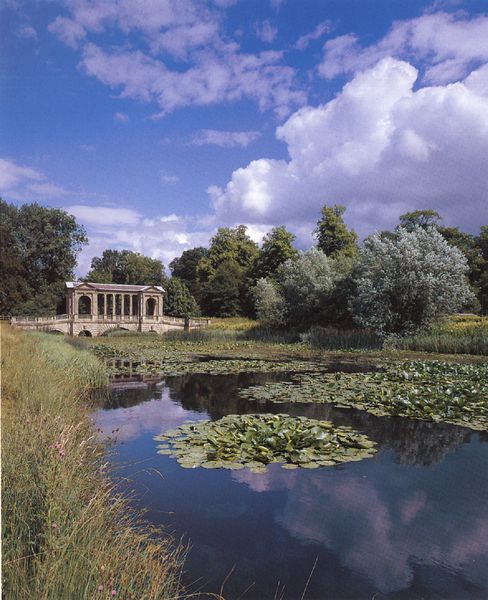
Titel: Palladianische Brücke im Landschaftspark Stowe, Buckinghamshire
Standort: Stowe (EU - GB - Buckinghamshire)
Schlagwörter: baum, blau, himmel, wasser, weiß, wolken, bäume, grün, landschaft, see, teich, ufer, säulen, dach, gras, park, stein, natur, schilf, spiegelung, brücke, garten, sommer, bogen, foto, fotografie, photo, seerosen, tempel, pavillon, bauwerk, pylon